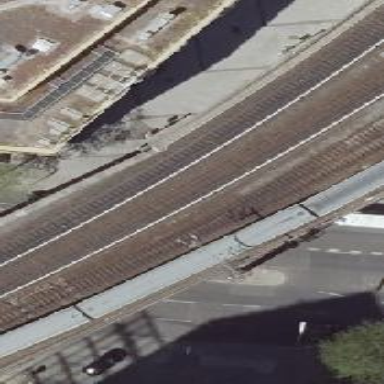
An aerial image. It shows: Viaduct bridge carrying electrified light rail railway.